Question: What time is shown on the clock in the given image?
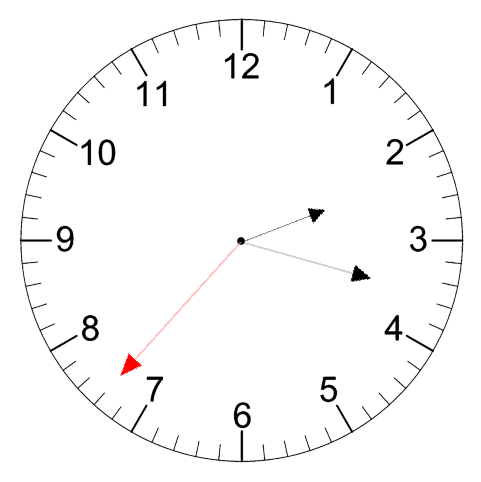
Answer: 02:17:37